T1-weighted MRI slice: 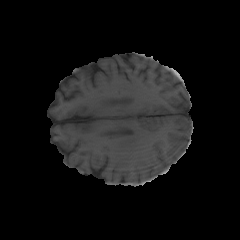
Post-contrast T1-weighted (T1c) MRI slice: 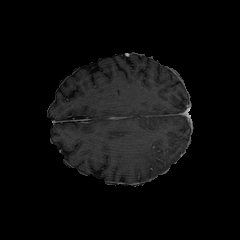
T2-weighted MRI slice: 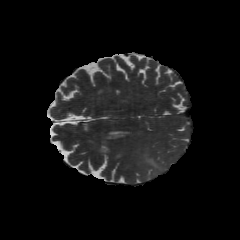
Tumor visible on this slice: yes